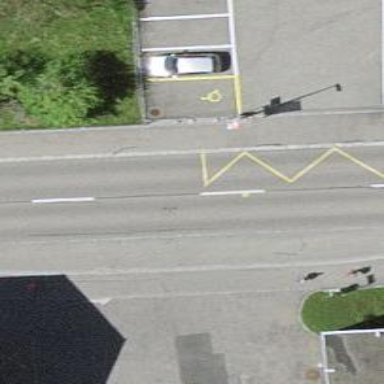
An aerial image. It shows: Platform for public transport and road usage.